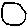
Label: circle